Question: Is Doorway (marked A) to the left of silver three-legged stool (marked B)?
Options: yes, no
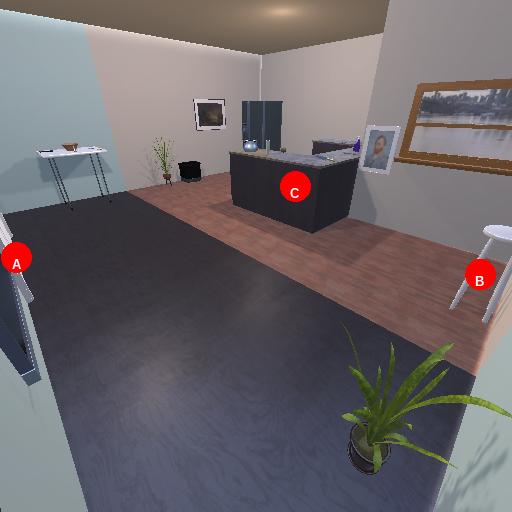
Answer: yes